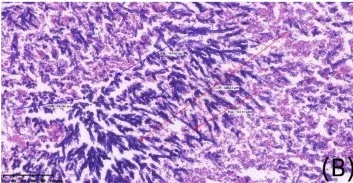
Histopathological staining of brain in case 1(x200). (A, B) are detailed histological views at a magnification of 200x, derived from the Image panel, stained with hematoxylin and eosin. Blue arrows show spores, red arrows show mycelium.
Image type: pathology (h&e)